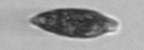
Label: Euglena